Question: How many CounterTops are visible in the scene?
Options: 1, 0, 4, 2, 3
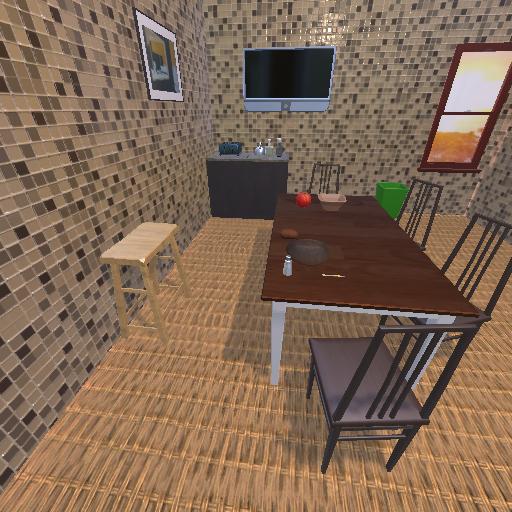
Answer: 1